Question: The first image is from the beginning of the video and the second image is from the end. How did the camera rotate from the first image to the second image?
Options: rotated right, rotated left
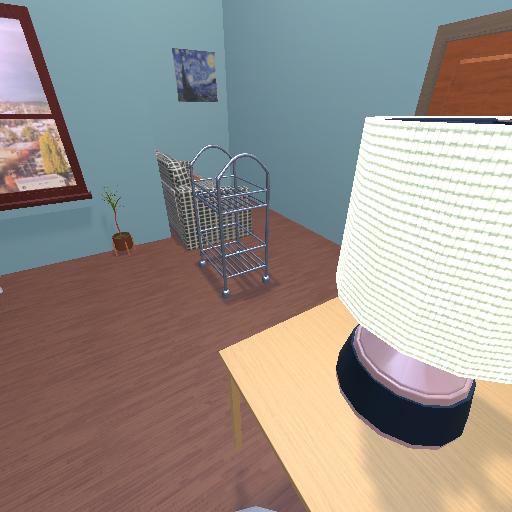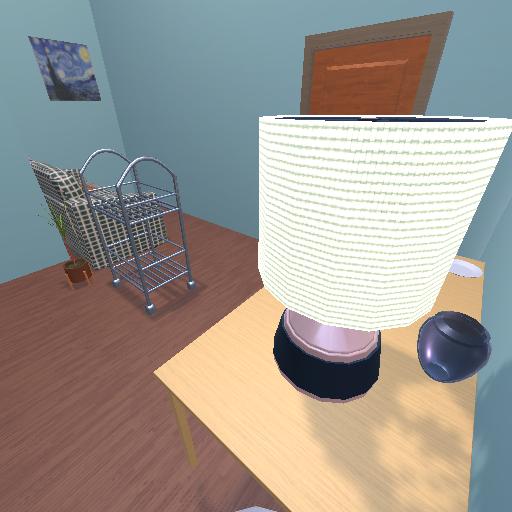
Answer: rotated right